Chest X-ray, AP view. Patient: 69 years old, sex M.
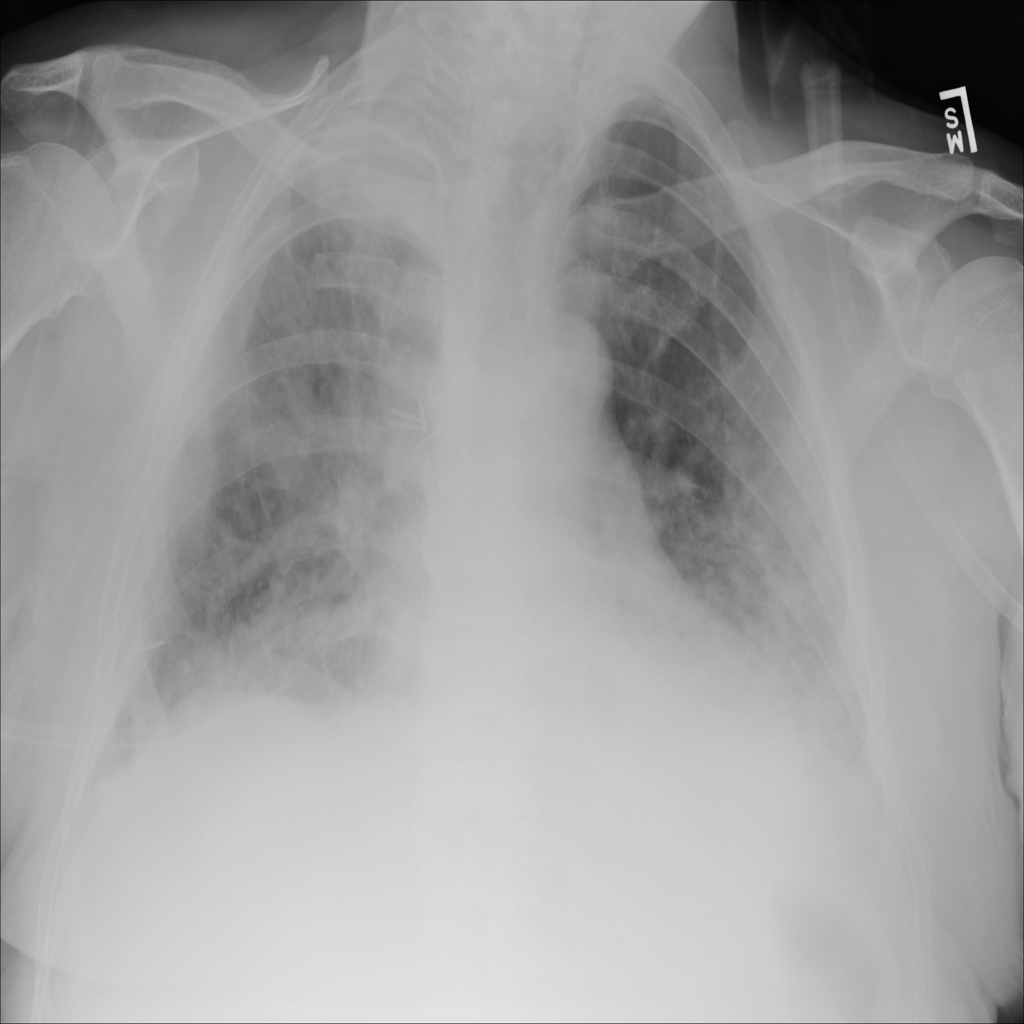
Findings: No Finding